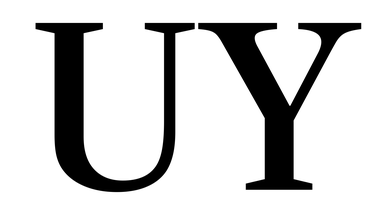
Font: LibreCaslonText_Medium